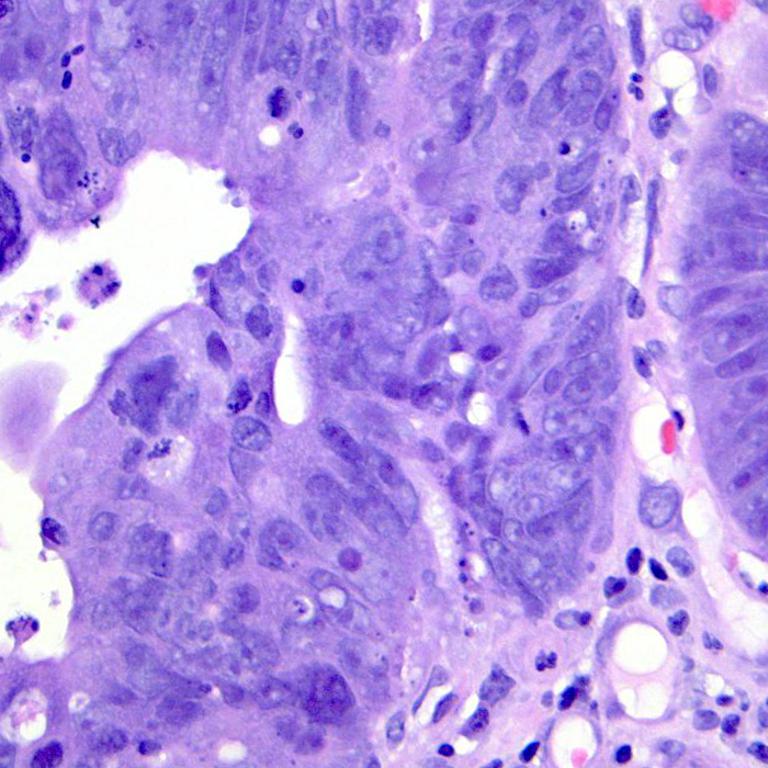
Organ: colon
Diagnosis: adenocarcinomas